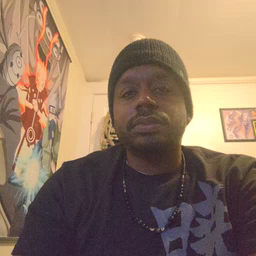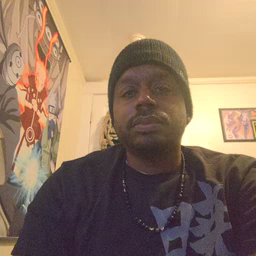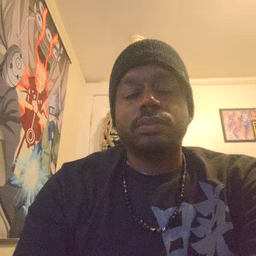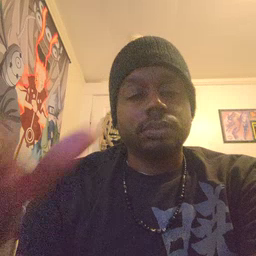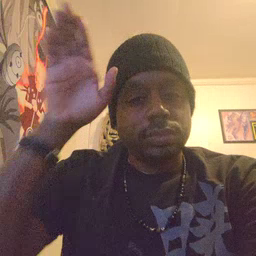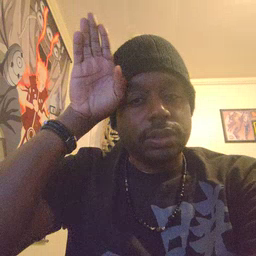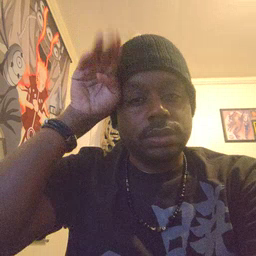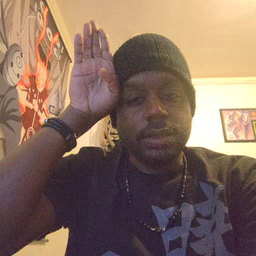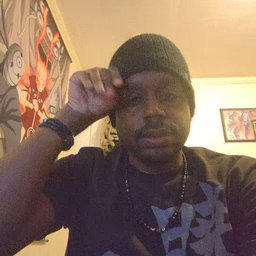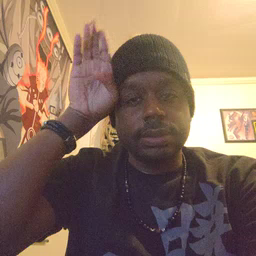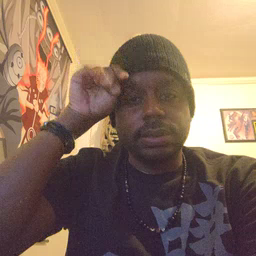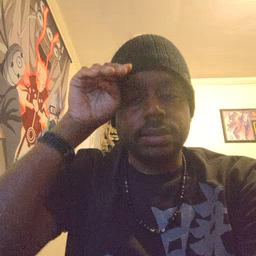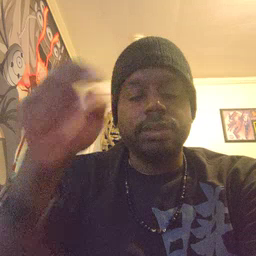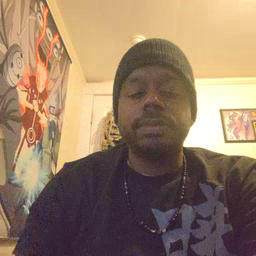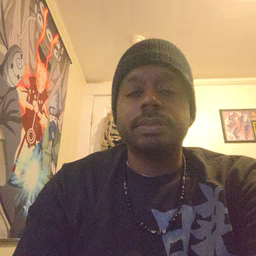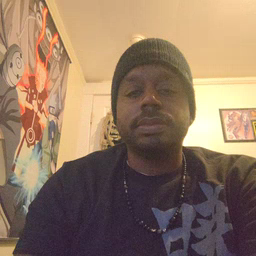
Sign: donkey